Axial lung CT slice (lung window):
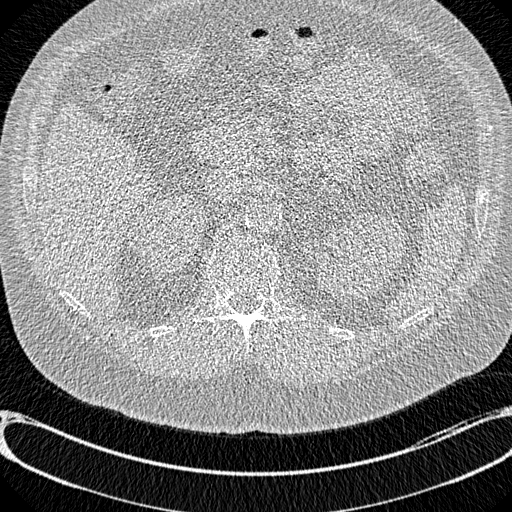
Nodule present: no